Field crop: tomato
Growth stage: 1
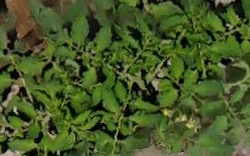
Species: tomato